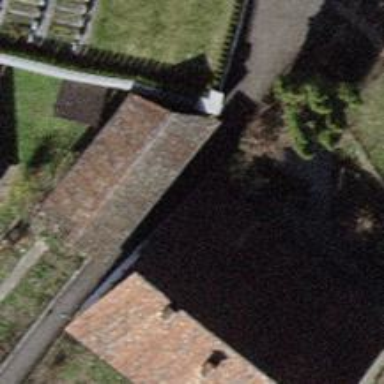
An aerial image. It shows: Hut.